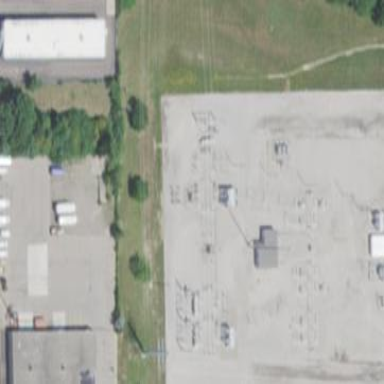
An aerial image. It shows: Power substation surrounded by fence.